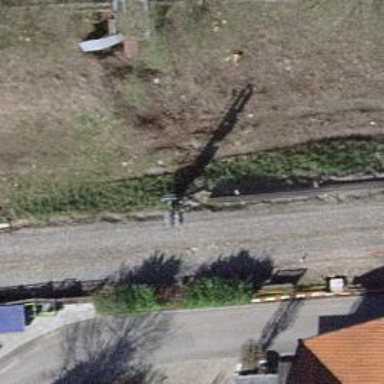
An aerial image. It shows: Railway signal.